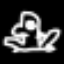
Label: frog